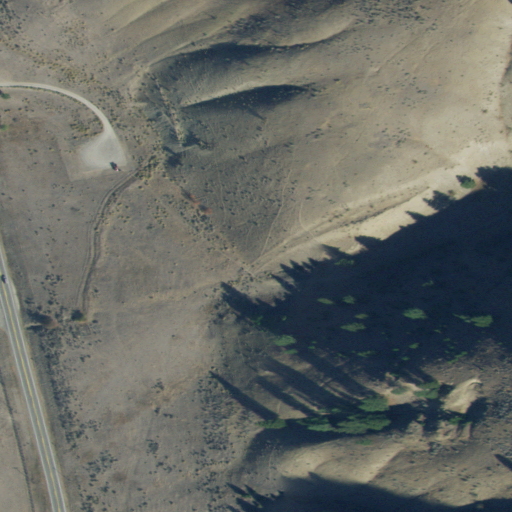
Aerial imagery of valley in Idaho named Trail Gulch containing grassland, shrub, evergreen forest, low intensity development, open development, and pasture